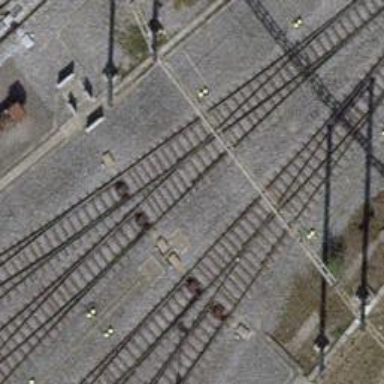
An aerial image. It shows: Railway switch.